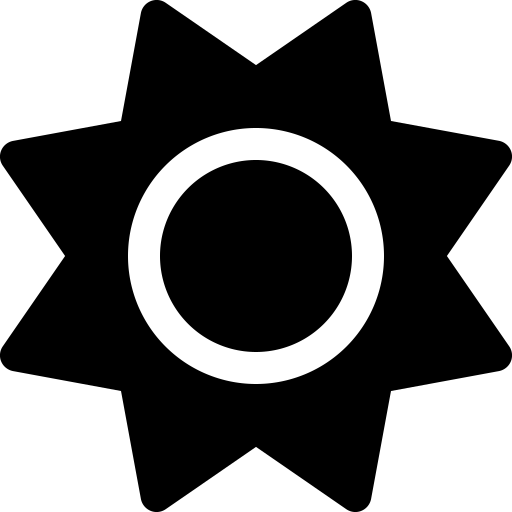
Tags: icon, FontAwesome, fa-icon, solid, sun